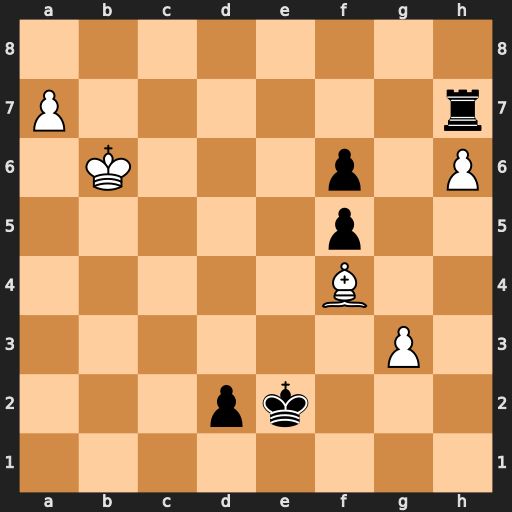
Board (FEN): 8/P6r/1K3p1P/5p2/5B2/6P1/3pk3/8
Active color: w
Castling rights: -
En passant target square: -
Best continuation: Bxd2 Kxd2 a8=Q